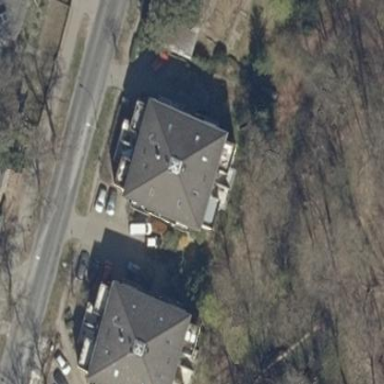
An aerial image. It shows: Pyramidal-shaped roof of apartment building.